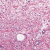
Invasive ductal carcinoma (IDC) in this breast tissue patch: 0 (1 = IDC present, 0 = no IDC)